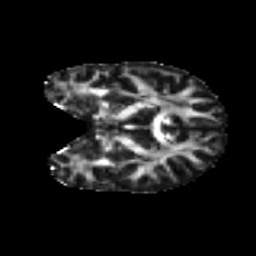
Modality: FA
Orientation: coronal
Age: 32
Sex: male
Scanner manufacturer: ge
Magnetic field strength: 3 T
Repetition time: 7.8 s
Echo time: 0.0609 s